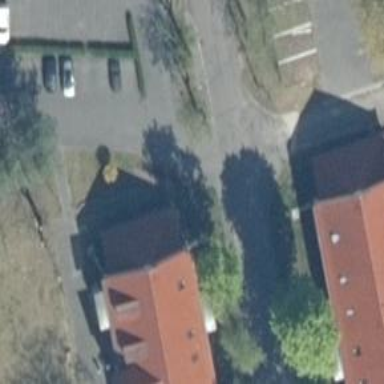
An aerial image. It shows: Footway.